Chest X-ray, AP view. Patient: 48 years old, sex F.
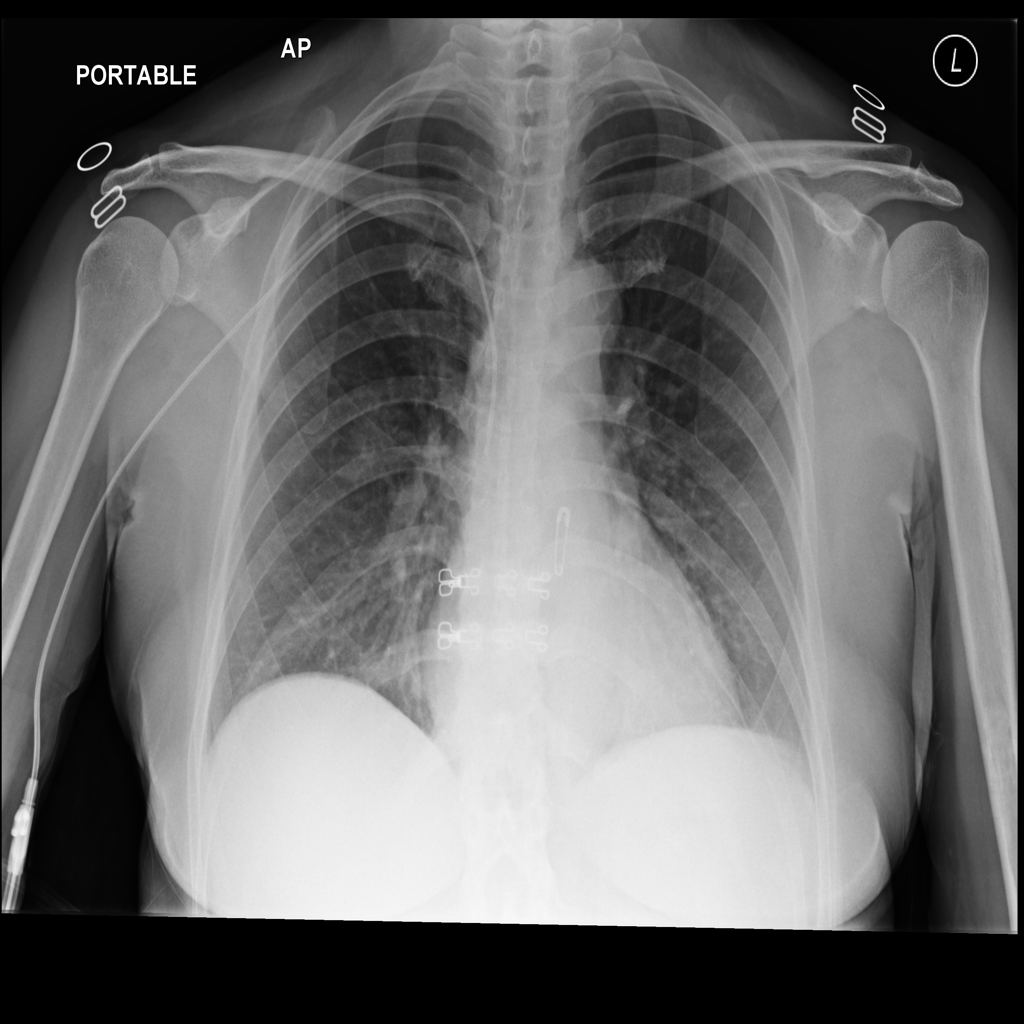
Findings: No Finding